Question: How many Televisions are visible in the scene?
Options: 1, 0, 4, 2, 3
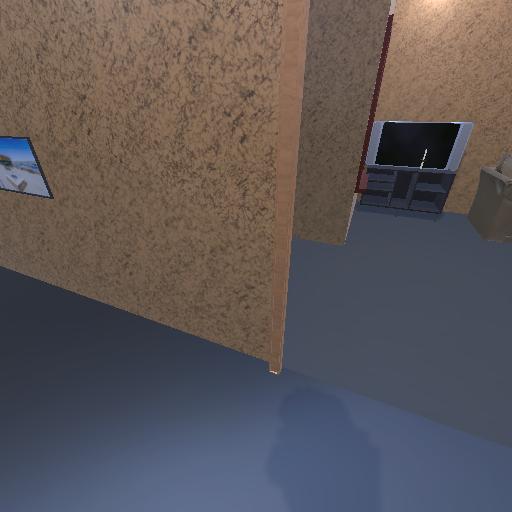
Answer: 1